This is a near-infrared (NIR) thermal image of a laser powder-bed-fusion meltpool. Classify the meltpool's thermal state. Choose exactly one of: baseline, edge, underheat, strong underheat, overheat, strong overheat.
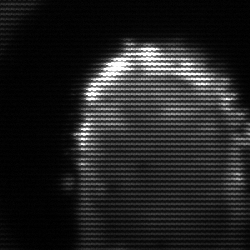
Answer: baseline